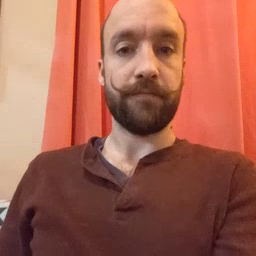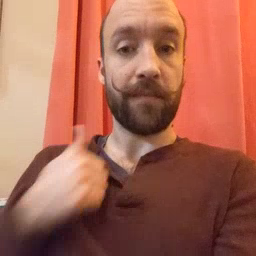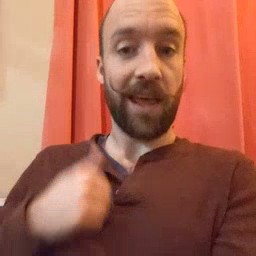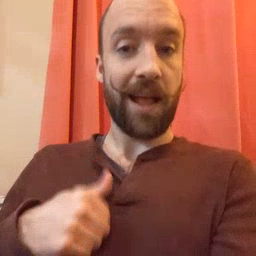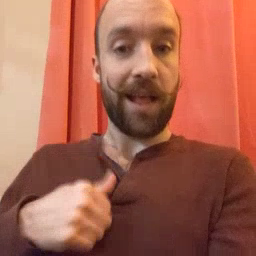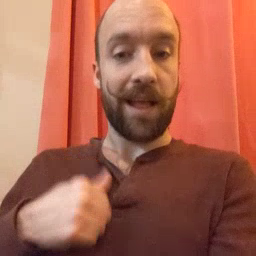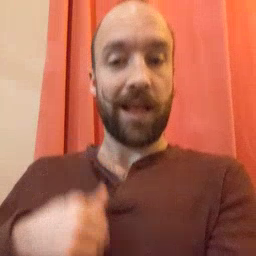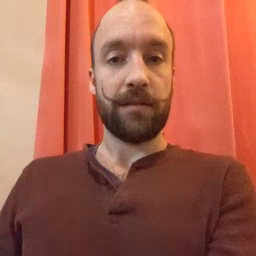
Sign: bath